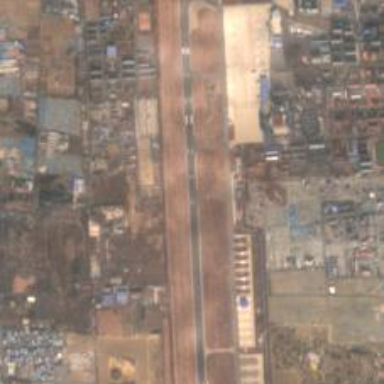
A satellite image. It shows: Runway at airport.